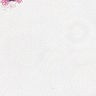
Metastatic tissue present: no